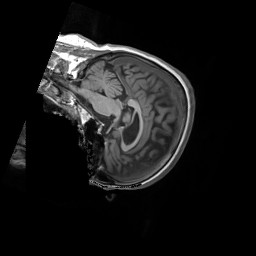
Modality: T1w
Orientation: sagittal
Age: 61
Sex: female
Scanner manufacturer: siemens
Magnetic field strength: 3 T
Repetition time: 1.55 s
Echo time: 0.00234 s